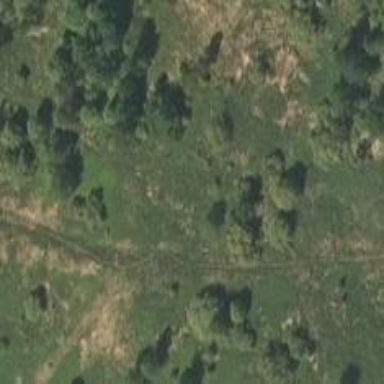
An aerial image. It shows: Path.